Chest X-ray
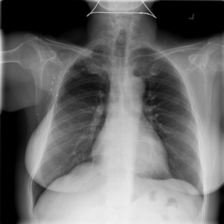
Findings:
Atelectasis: negative
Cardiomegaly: negative
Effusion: negative
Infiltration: negative
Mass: negative
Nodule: negative
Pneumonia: negative
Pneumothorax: negative
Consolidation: negative
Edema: negative
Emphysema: negative
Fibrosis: negative
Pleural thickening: negative
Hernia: negative